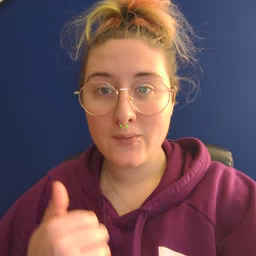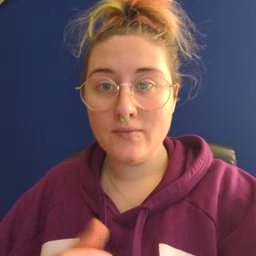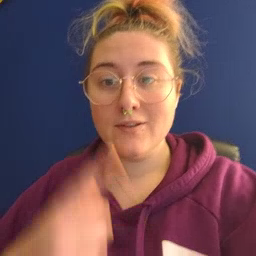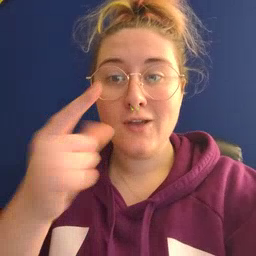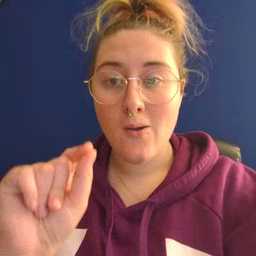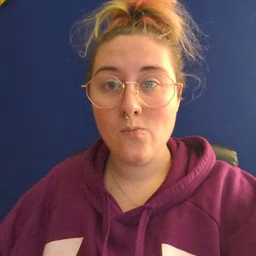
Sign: go